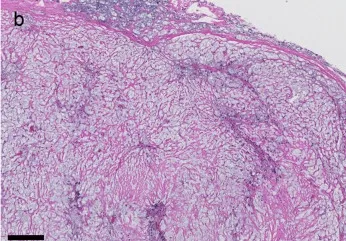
Autopsy findings (H&E). . Infiltrates of histiocytes with the bluish vacuoles characteristic of PVP in all organs. (b) Pleura: Nodular lesion composed of fibrotic tissue and histiocytes. We found similar lesions in the pericardium and peritoneum. These were macroscopically visible. Scale bar 200 mum.
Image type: pathology (h&e)